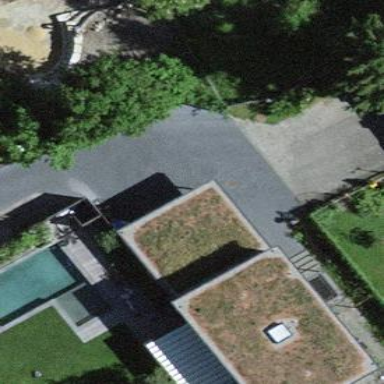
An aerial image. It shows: Close-up view of roof part of building.